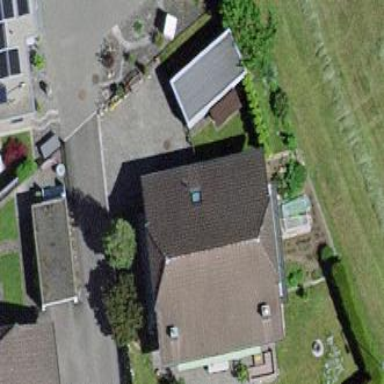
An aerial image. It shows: Detached building.